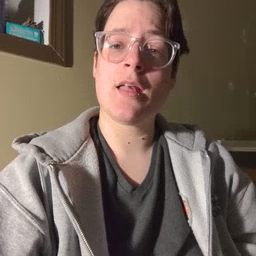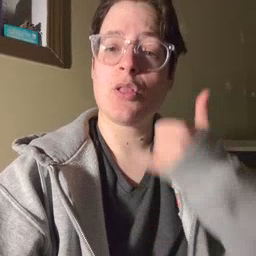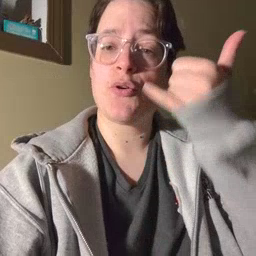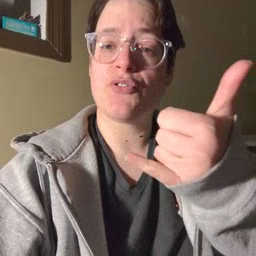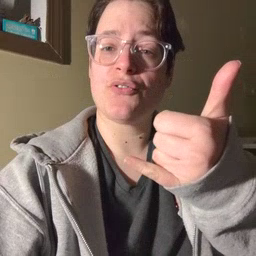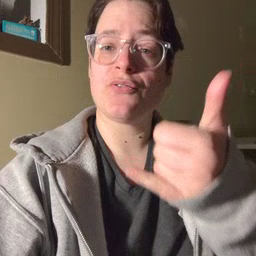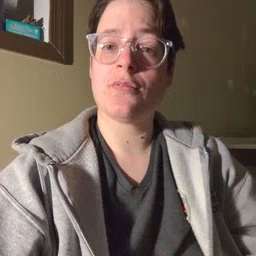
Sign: callonphone